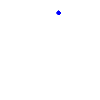
Particle: kaon